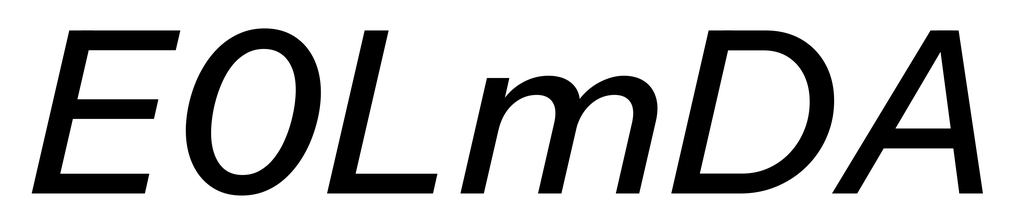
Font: InstrumentSans-Italic_Medium_Italic